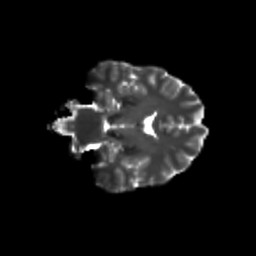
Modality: T2w
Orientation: coronal
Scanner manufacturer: siemens
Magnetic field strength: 3 T
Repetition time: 9.2 s
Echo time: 0.084 s